Question: Here is is my HTML .....
I take one input for count how many input .. and then highest four entry can be given....
'''
No Of Members: <select name="member" class="form-control">
<option value="0">Select</option>
<option value="1">1</option>
<option value="2">2</option>
<option value="3">3</option>
<option value="4">4</option>
</select>
<table class="table table-bordered">
<tbody>
<tr>
<td><input type="text" name="studentid" class="form-control" id="" placeholder="Enter Student ID"></td>
<td><input type="text" name="name" class="form-control" id="" placeholder="Enter Name"></td>
<td><input type="text" name="email" class="form-control" id="" placeholder="Enter Email"></td>
<td><input type="text" name="cgpa" class="form-control" id="" placeholder="Enter CGPA"></td>
<tr/>
<tr>
<td><input type="text" name="studentid" class="form-control" id="" placeholder="Enter Student ID"></td>
<td><input type="text" name="name" class="form-control" id="" placeholder="Enter Name"></td>
<td><input type="text" name="email" class="form-control" id="" placeholder="Enter Email"></td>
<td><input type="text" name="cgpa" class="form-control" id="" placeholder="Enter CGPA"></td>
<tr/>
<tr>
<td><input type="text" name="studentid" class="form-control" id="" placeholder="Enter Student ID"></td>
<td><input type="text" name="name" class="form-control" id="" placeholder="Enter Name"></td>
<td><input type="text" name="email3" class="form-control" id="" placeholder="Enter Email"></td>
<td><input type="text" name="cgpa" class="form-control" id="" placeholder="Enter CGPA"></td>
<tr/>
<tr>
<td><input type="text" name="studentid" class="form-control" id="" placeholder="Enter Student ID"></td>
<td><input type="text" name="name" class="form-control" id="" placeholder="Enter Name"></td>
<td><input type="text" name="email" class="form-control" id="" placeholder="Enter Email"></td>
<td><input type="text" name="cgpa" class="form-control" id="" placeholder="Enter CGPA"></td>
<tr/>
</tbody>
</table>
'''
My Servlet
At first i take member no at a int type variable.. and then all the four field in four different array by getParameterValues.
'''
try{
int member=Integer.parseInt(request.getParameter("member"));
String stdID[]=request.getParameterValues("studentid");
String name[]=request.getParameterValues("name");
String email[]=request.getParameterValues("email");
String cgpa[]=request.getParameterValues("cgpa");
for(int i=0;i<=member;i++){
System.out.println(stdID[i]+name[i]+email[i]+cgpa[i]);
}
}catch(Exception e){
System.out.println(e);
e.printStackTrace();
}
'''
When i run this code and select No member (4) and fill all the field and then press submit....
In my console below errors show

How can i solve this ? any idea ?
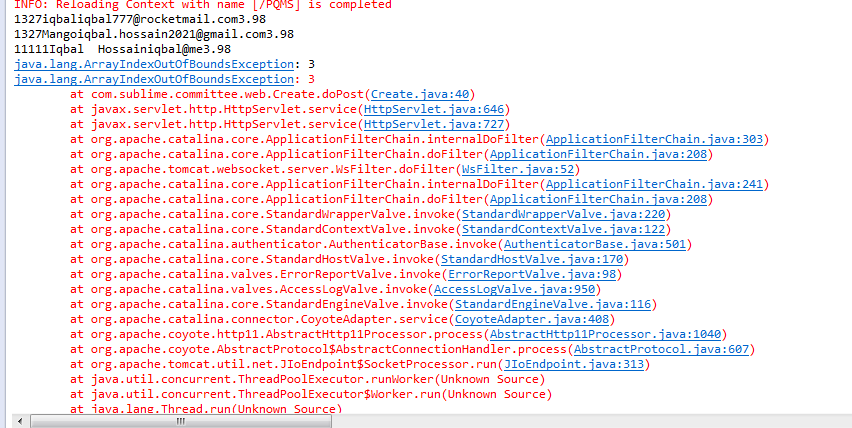
Answer: '''
for(int i=0;i<=member;i++){
'''
to
'''
for(int i=0;i<member;i++){
'''
why have you changed the email to email3 in the third entry?